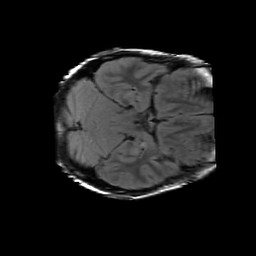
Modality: FLAIR
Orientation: axial
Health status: ill
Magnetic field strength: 3 T